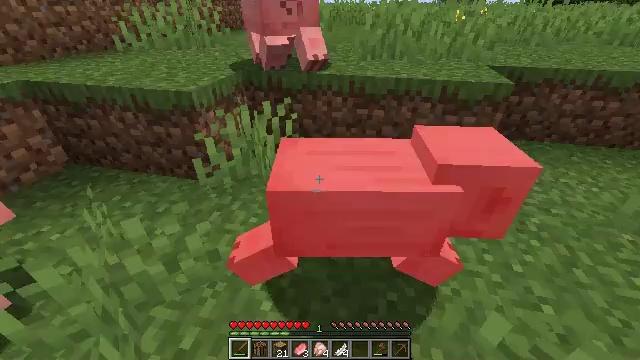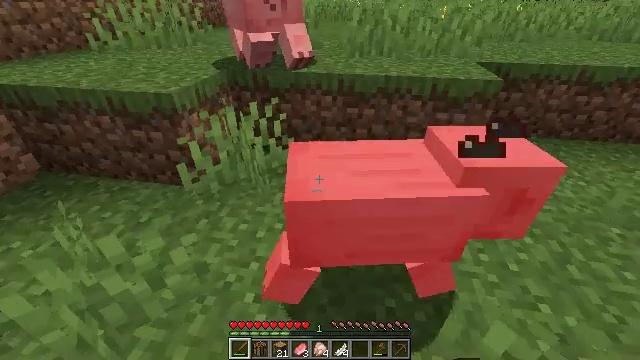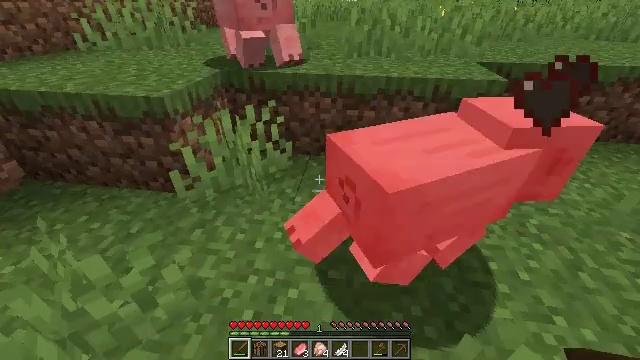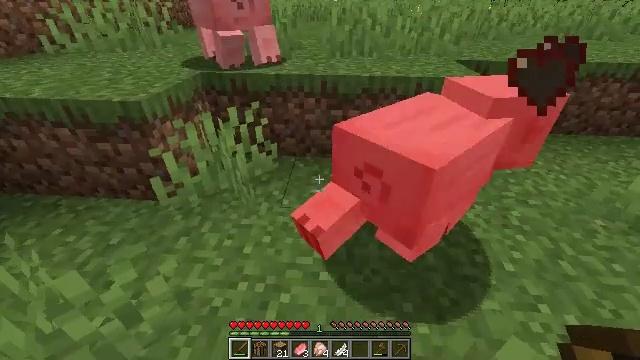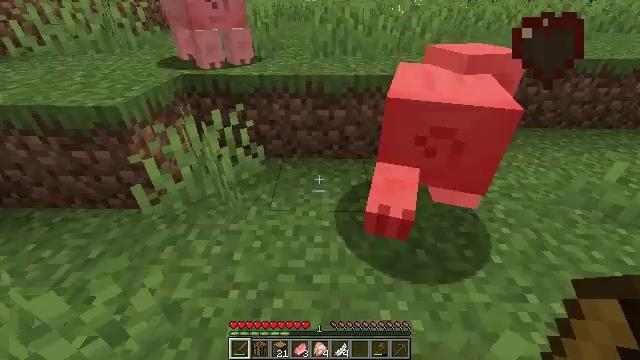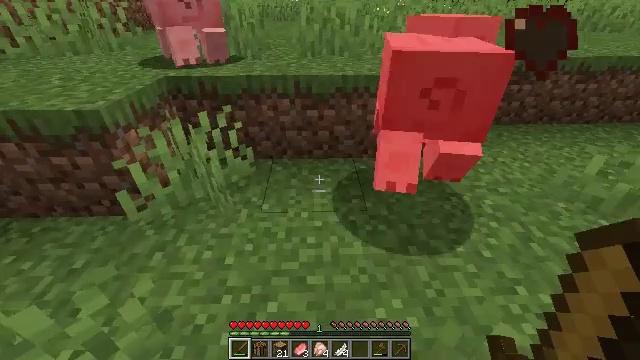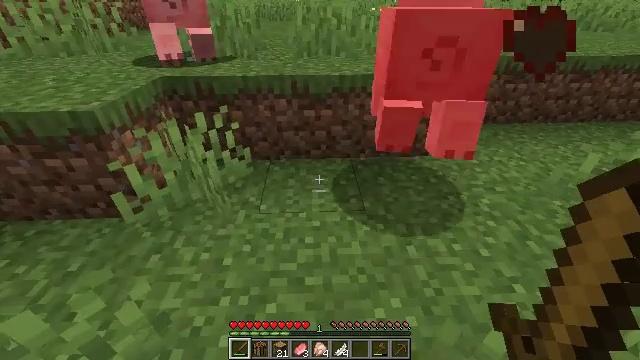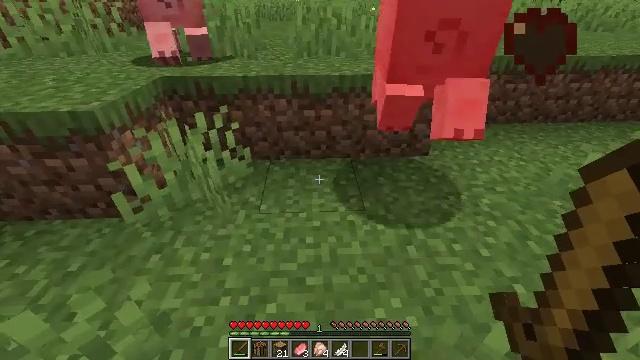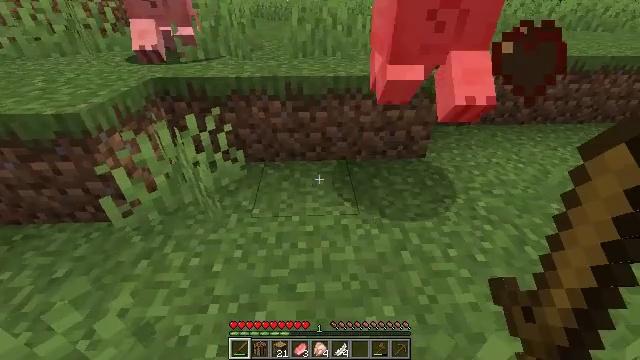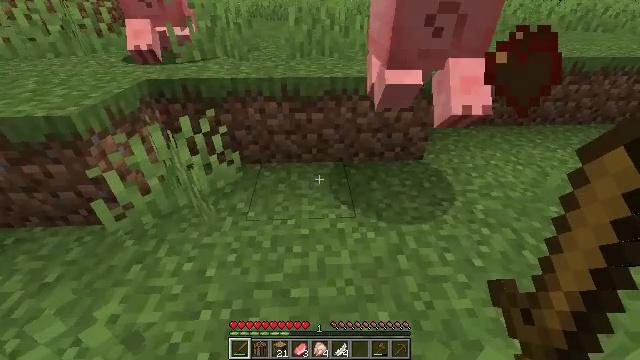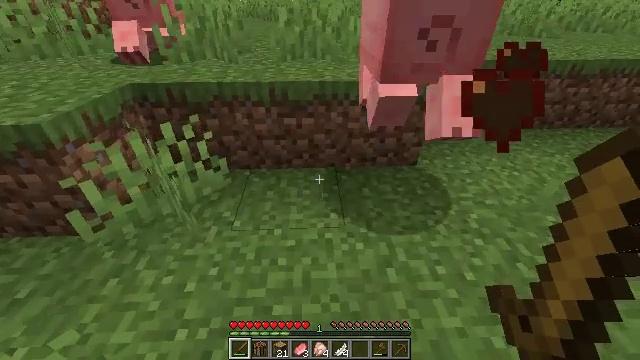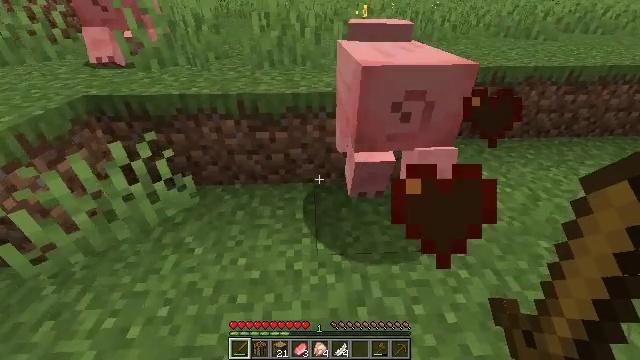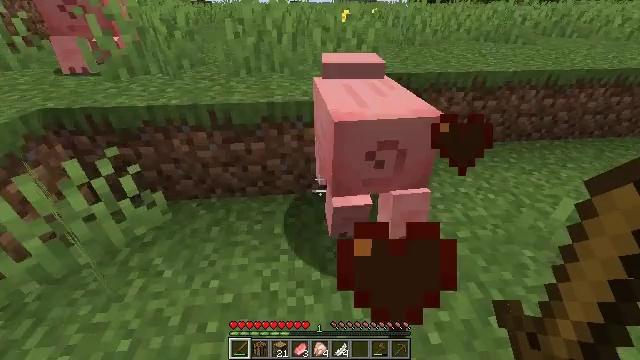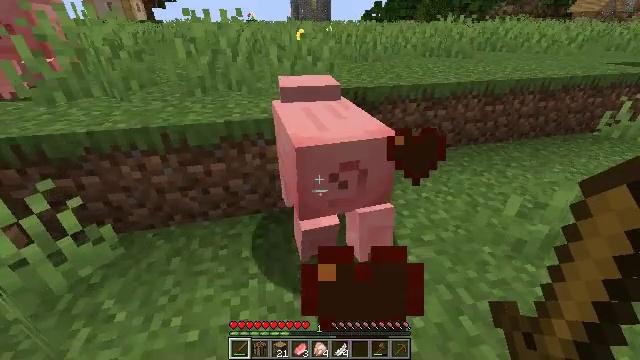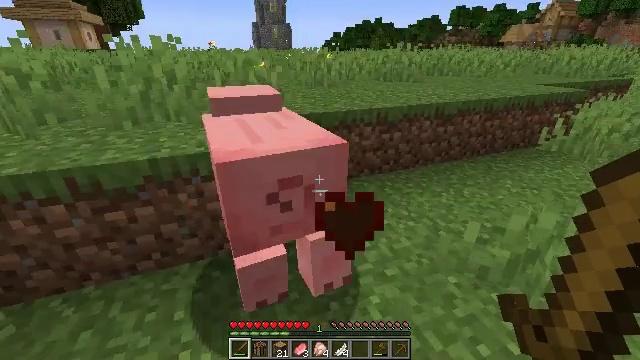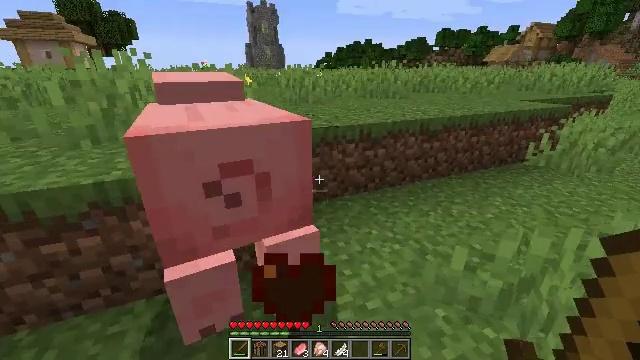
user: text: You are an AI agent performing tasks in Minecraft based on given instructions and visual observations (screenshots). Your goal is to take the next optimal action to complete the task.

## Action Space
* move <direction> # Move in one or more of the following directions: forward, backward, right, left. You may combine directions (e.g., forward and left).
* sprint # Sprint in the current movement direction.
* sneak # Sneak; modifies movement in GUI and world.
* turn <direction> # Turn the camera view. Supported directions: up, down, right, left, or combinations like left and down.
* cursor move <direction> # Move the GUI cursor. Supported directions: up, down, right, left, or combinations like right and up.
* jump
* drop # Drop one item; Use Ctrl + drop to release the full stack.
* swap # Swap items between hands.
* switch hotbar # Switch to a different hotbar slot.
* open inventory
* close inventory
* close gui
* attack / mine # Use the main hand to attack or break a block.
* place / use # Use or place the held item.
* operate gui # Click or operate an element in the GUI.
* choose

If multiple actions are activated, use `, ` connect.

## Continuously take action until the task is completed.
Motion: motion action
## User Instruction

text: Kill the pig.
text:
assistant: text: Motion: turn right
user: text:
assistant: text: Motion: turn right
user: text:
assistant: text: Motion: turn right
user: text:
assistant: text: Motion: turn right
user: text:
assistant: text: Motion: turn right
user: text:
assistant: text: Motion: no_op
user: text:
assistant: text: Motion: no_op
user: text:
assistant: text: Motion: move forward and move right
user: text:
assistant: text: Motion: move forward and move right
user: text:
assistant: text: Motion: move forward and move right
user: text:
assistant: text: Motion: move forward and move right
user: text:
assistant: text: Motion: move forward and move right, turn right
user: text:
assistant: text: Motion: move forward and move right, turn right and up
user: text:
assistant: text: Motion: move forward and move right, turn right and up
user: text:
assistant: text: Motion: move forward and move right, turn right and up, attack / mine
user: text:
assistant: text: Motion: move forward and move right, turn left, attack / mine
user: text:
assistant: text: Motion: move forward and move right, turn left and down, attack / mine
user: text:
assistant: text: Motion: move forward and move right, turn left and down
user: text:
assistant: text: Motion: move forward and move right, turn left and down
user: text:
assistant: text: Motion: no_op